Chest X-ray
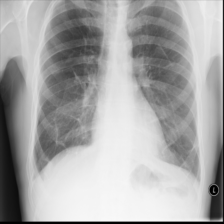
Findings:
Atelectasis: negative
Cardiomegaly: negative
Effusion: negative
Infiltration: negative
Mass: negative
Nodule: negative
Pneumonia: negative
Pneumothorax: negative
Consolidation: negative
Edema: negative
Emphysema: negative
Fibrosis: negative
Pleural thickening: negative
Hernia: negative